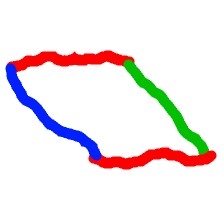
Shape: parallelogram